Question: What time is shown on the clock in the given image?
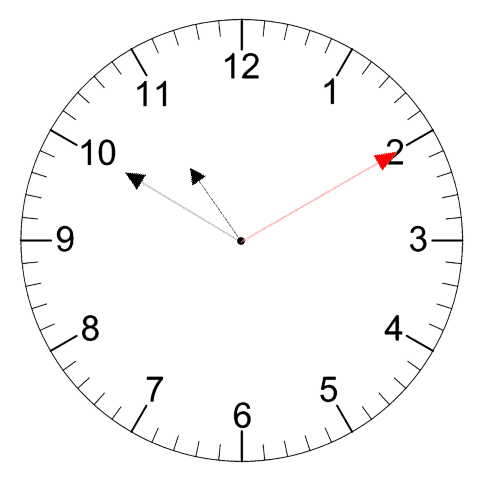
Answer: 10:50:10